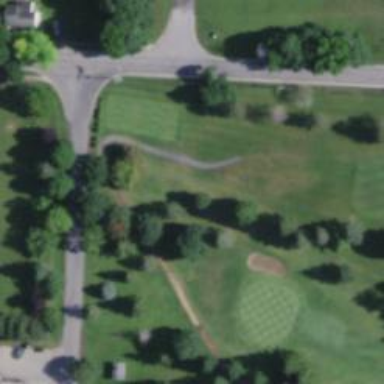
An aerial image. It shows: Path for golf carts.